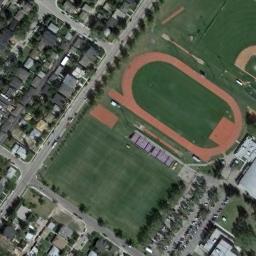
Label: ground_track_field